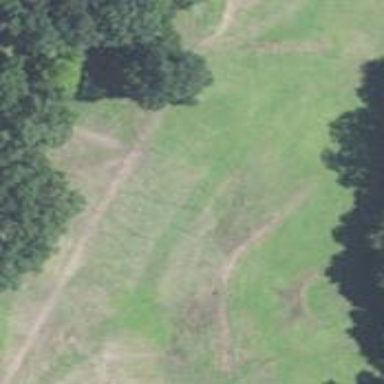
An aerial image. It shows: Archaeological site with historical significance.